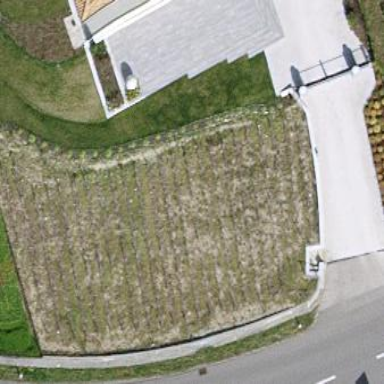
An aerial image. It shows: Vineyard with grape crops.